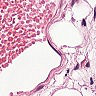
Metastatic tissue present: no